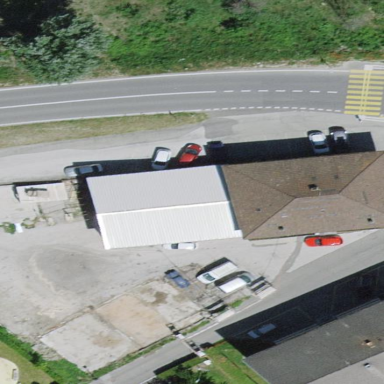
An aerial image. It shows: Car repair shop located in building.